Interaction volume radius: 10 \u00c5
Interaction volume height: 40 \u00c5
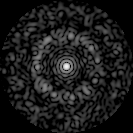
Disorder parameter: 0.8513